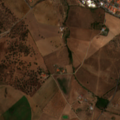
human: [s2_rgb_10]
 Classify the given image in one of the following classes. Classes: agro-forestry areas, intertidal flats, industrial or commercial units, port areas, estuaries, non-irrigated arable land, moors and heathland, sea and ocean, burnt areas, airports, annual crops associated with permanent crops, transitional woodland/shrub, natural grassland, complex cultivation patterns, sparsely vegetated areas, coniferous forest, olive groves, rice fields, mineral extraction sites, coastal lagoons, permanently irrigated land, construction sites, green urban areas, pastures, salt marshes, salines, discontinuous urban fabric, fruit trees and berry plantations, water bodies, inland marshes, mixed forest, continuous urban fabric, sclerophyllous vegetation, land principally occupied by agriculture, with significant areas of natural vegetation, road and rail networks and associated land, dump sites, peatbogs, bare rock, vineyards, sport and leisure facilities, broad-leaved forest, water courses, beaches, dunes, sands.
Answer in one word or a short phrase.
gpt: continuous urban fabric, non-irrigated arable land, permanently irrigated land, olive groves, annual crops associated with permanent crops, agro-forestry areas